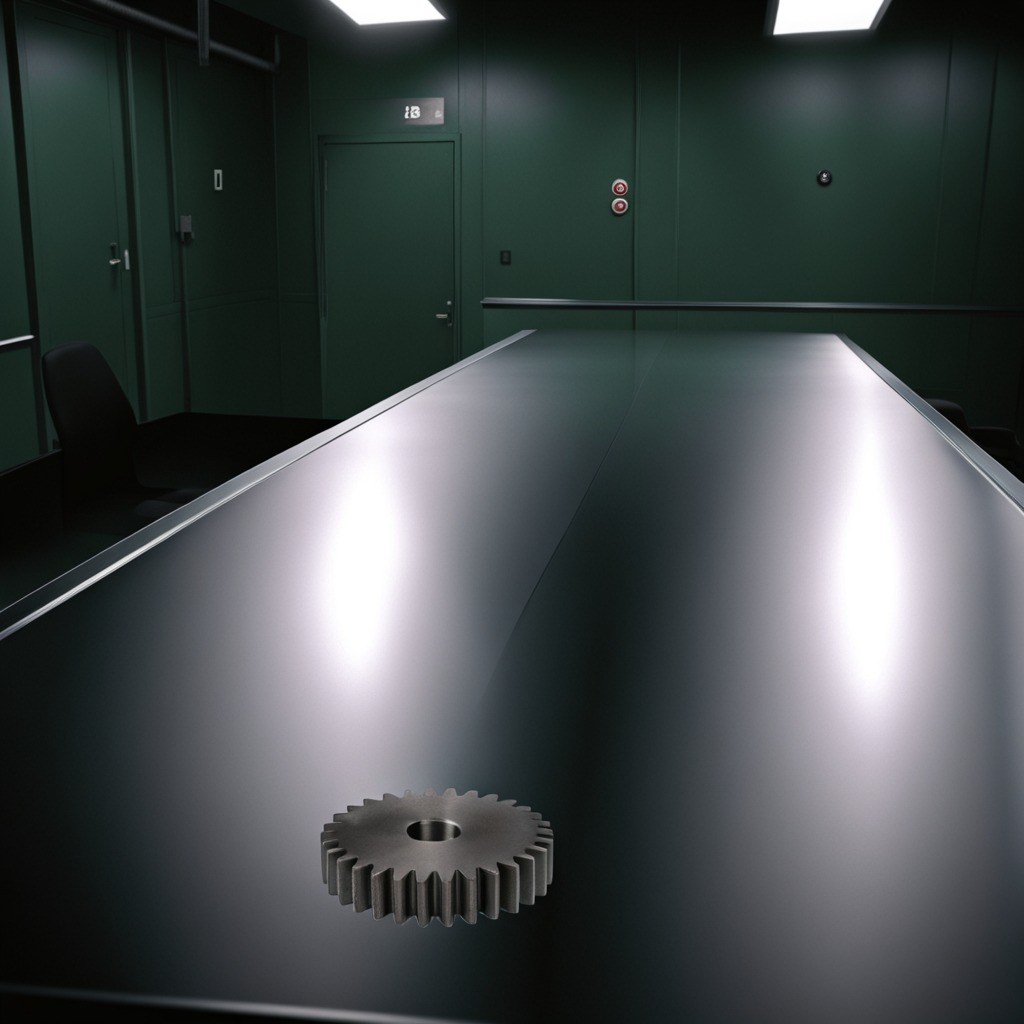
A steel gear with teeth is lying on the table.